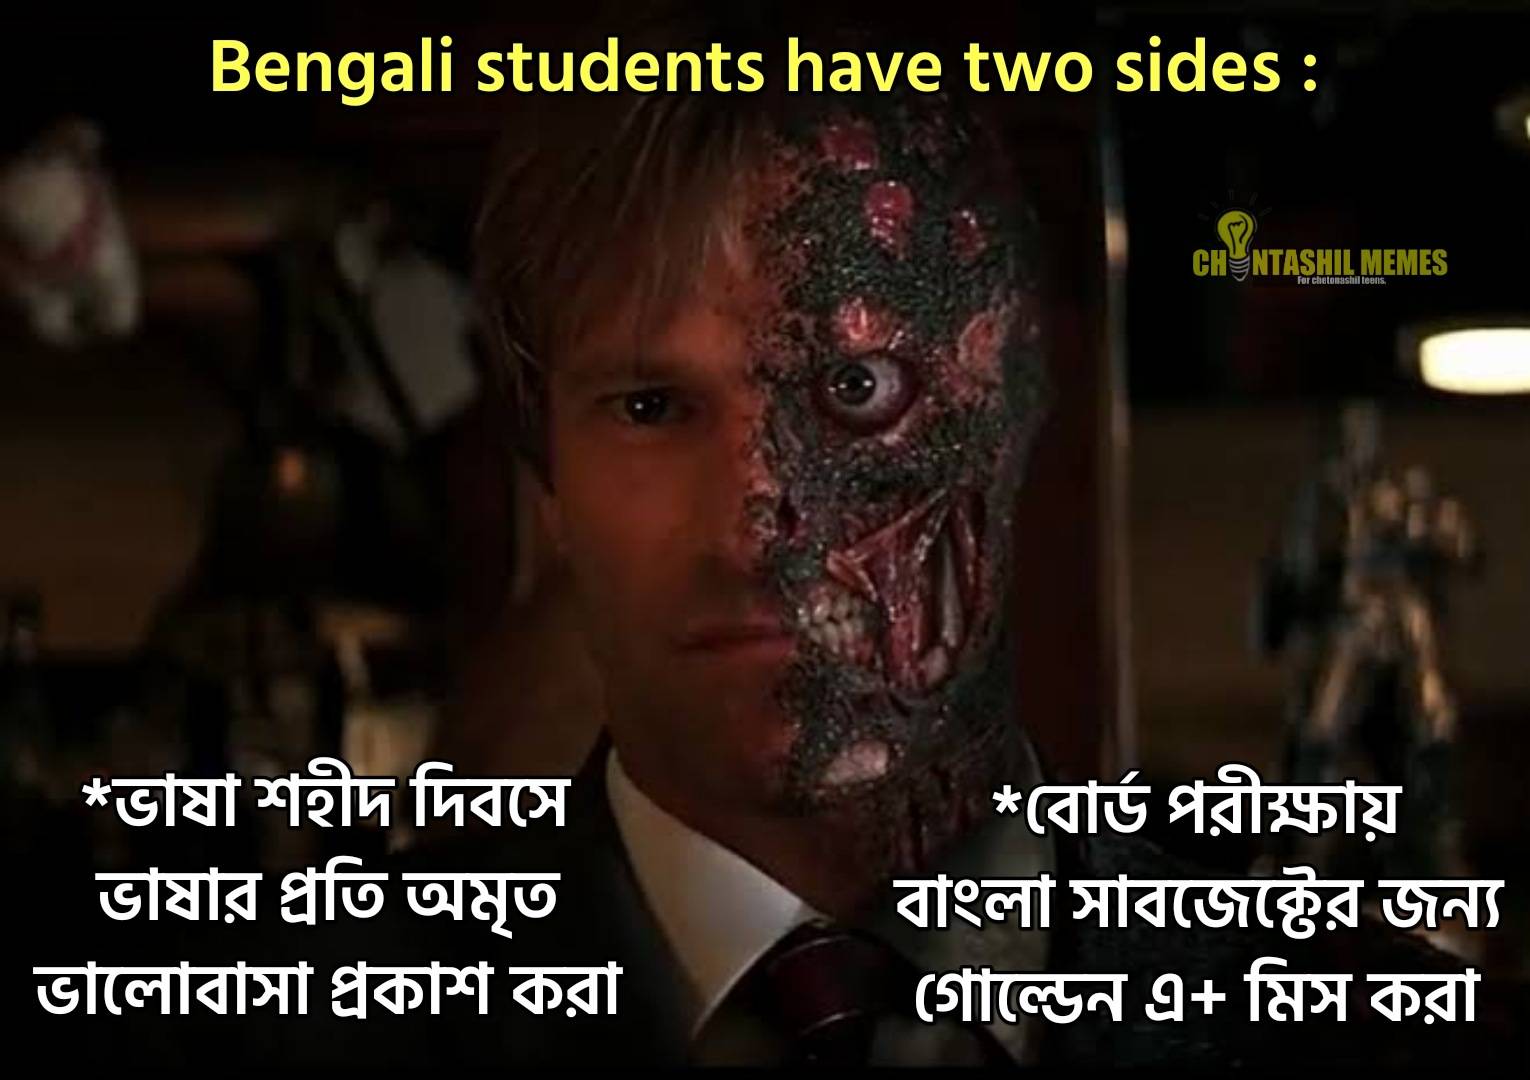
Caption: Bengali students have two sides :   *ভাষা শহীদ দিবসে ভাষার প্রতি অমৃত ভালোবাসা প্রকাশ করা    *বোর্ড পরীক্ষায় বাংলা সাবজেক্টের জন্য গোল্ডেন এ+ মিস করা
Label: non-hate